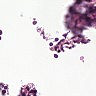
Metastatic tissue present: no